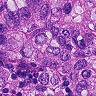
Metastatic tissue present: yes